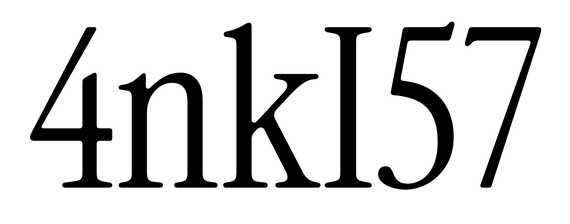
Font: InstrumentSerif-Regular